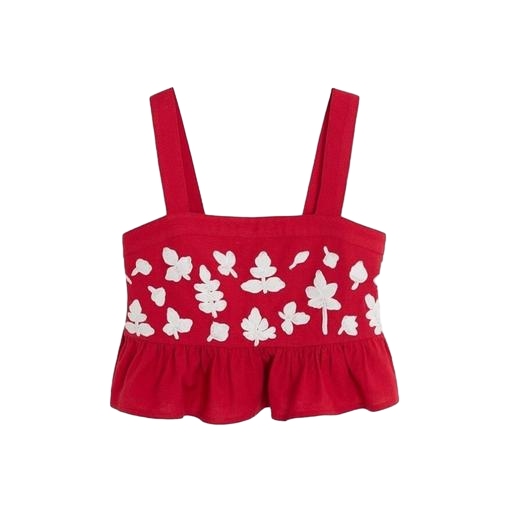
red floral-print top, red cropped top, red printed tank, white background